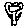
Label: flower